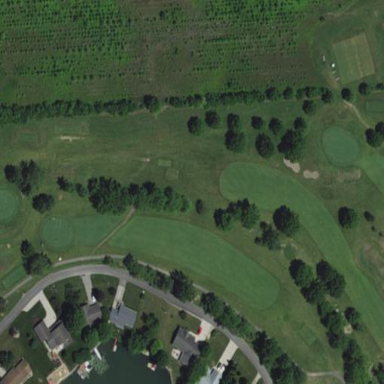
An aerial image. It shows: Scenic golf fairway.